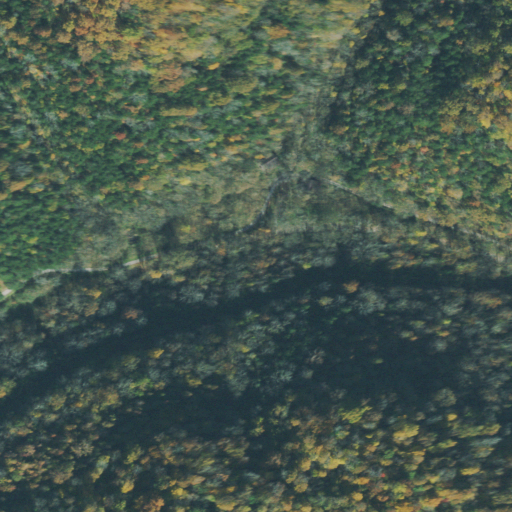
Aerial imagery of valley in Tennessee named Hatfield Hollow containing deciduous forest, open development, mixed forest, and evergreen forest